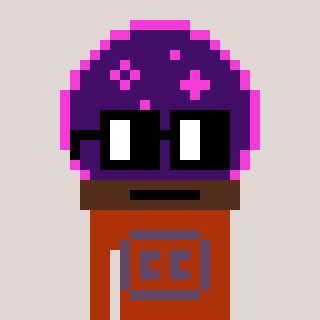
a pixel art character with square black glasses, a crystalball-shaped head and a hotbrown-colored body on a warm background